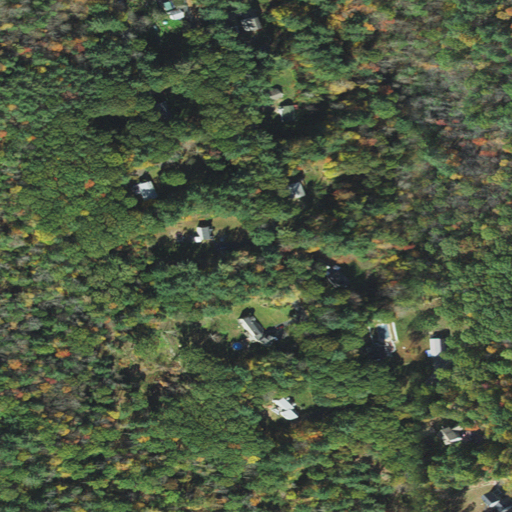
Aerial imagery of mountain in Massachusetts named Simonds Hill containing mixed forest, open development, deciduous forest, evergreen forest, woody wetlands, low intensity development, medium intensity development, and pasture